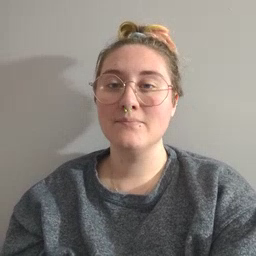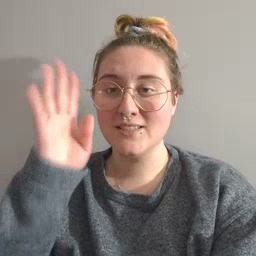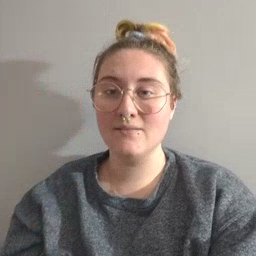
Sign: pretend